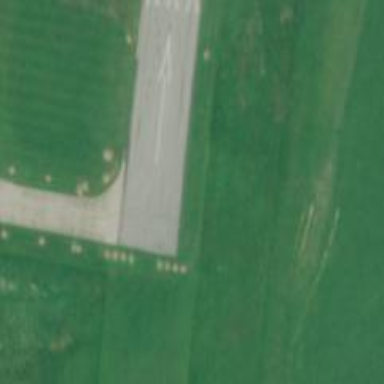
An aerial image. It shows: Displaced threshold on airport runway.